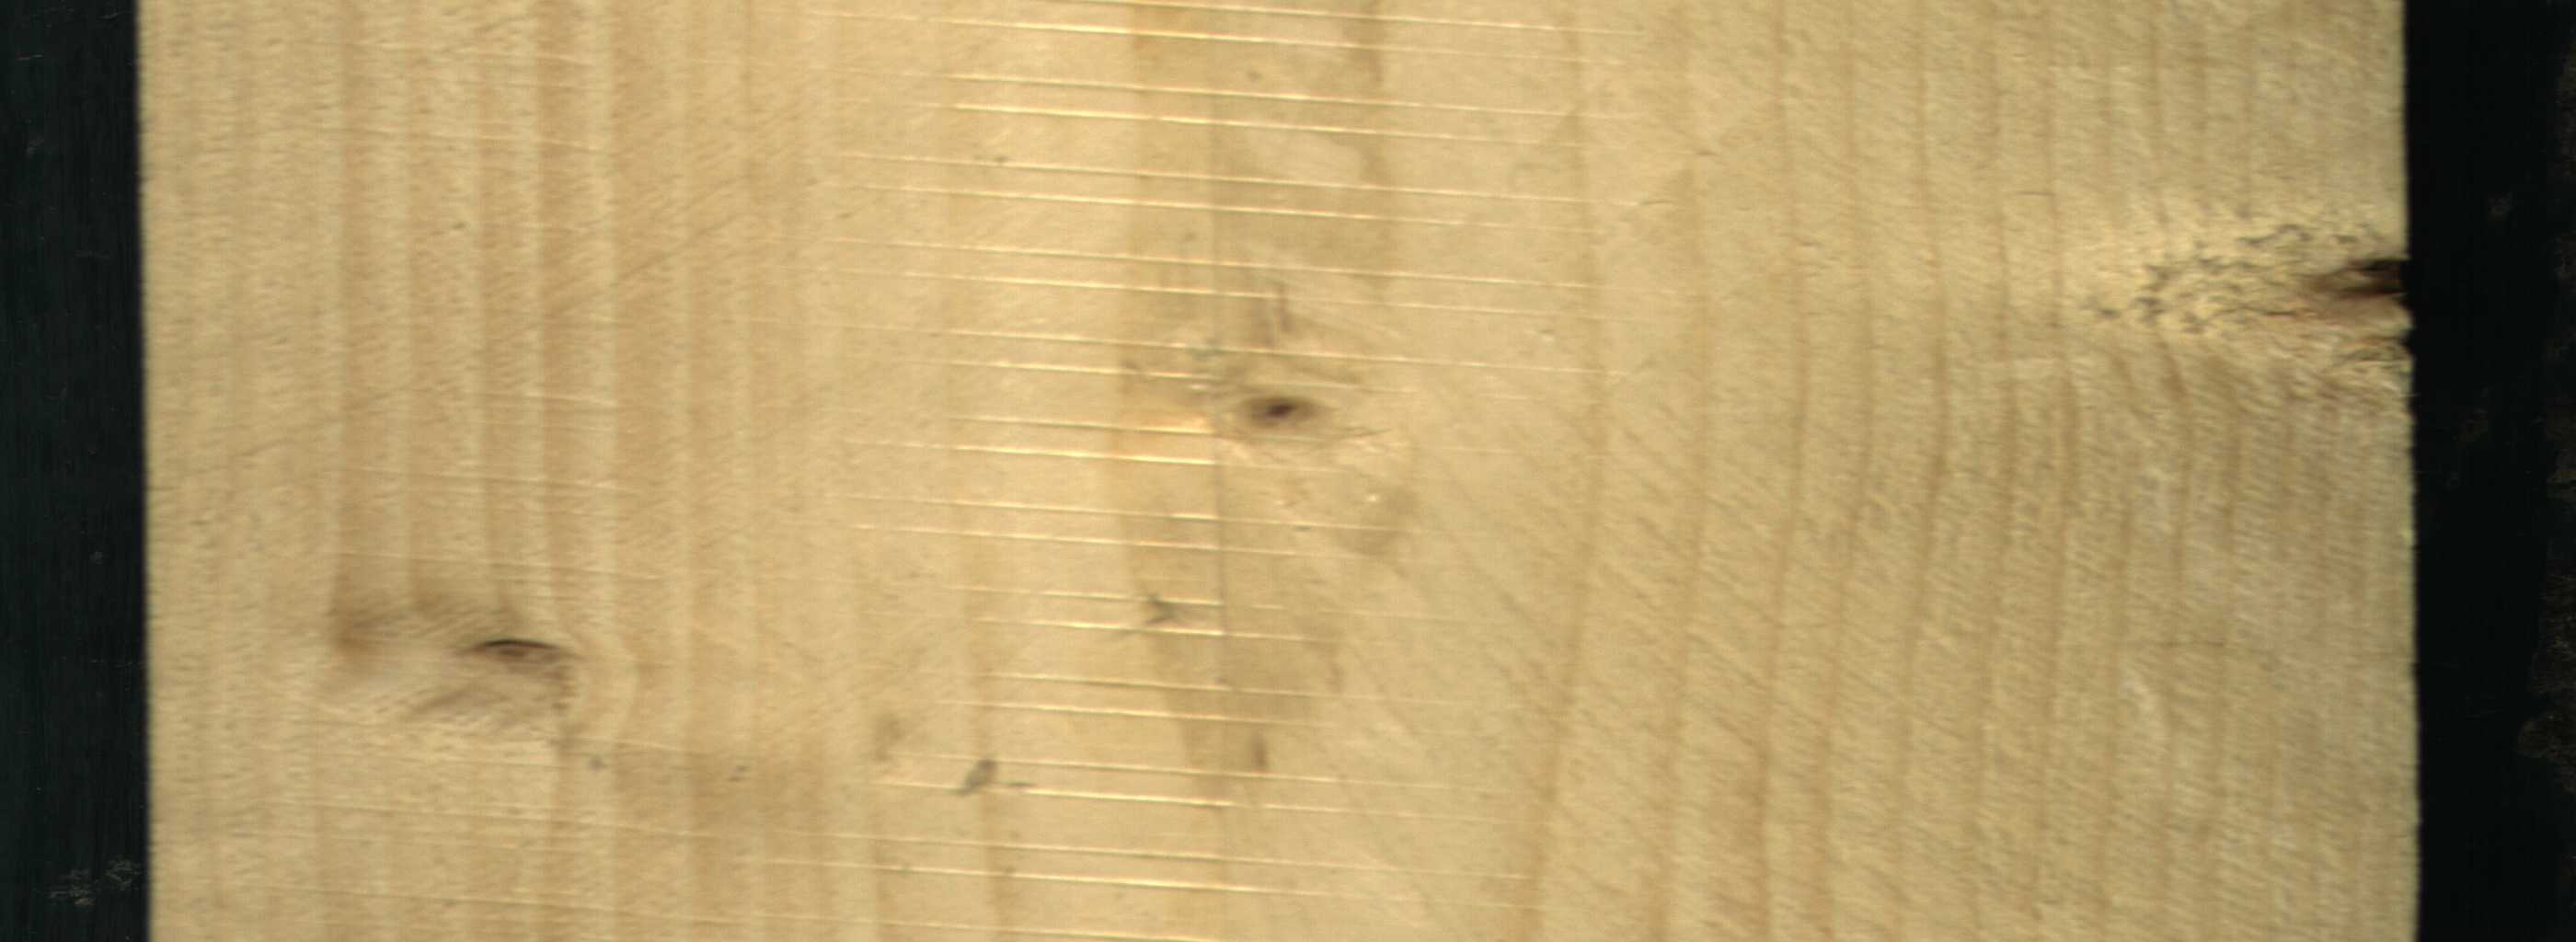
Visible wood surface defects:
Knot_missing
Dead_Knot
Live_Knot
Live_Knot